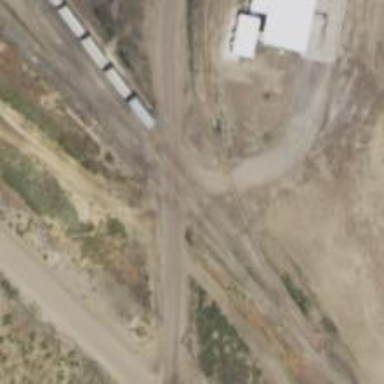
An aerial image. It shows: Railway level crossing.